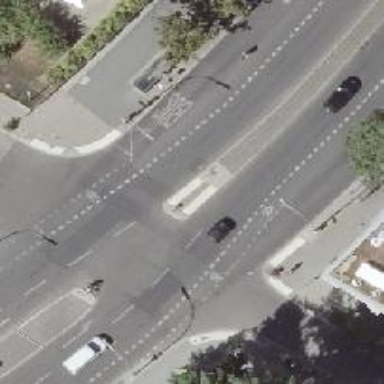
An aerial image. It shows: Asphalt footway with unmarked crossing.